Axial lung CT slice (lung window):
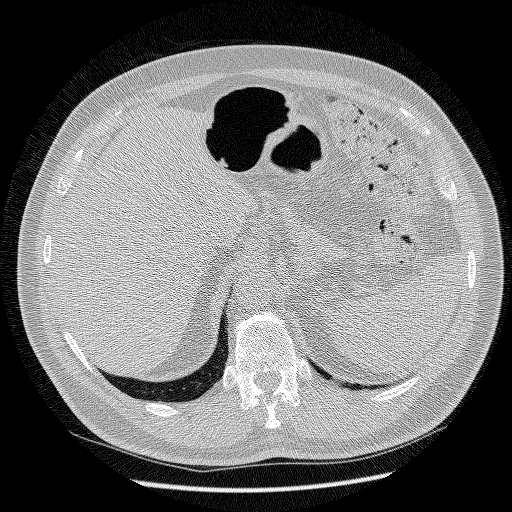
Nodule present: no